Question: I'm trying to write a simple application that will enumerate all the ProductCodes installed on my machine.
I've started a new project in Visual Studio 2013, but whenever I build I get the error:
I've been trying to figure out how to add msi.lib to my project include path, but I can't seem to figure it out.
Here's my code:
'''
#define _WIN32_MSI 300
#include <Windows.h>
#include <iostream>
#include <string>
#include <Msi.h>
using namespace std;
int main() {
// Get a list of all installed MSIs
DWORD index = 0;
TCHAR currentProductCode[40] = {0};
unsigned int result = ERROR_SUCCESS;
// Open an MSI handle
while (ERROR_SUCCESS == result) {
result = MsiEnumProductsEx(NULL, "s-1-1-0",
MSIINSTALLCONTEXT_USERMANAGED | MSIINSTALLCONTEXT_USERUNMANAGED | MSIINSTALLCONTEXT_MACHINE,
index, currentProductCode, NULL, NULL, NULL);
if (result == ERROR_SUCCESS) {
cout << "current ProductCode: " << currentProductCode;
}
index++;
}
return 0;
}
'''
I've been trying to update the project's Property Pages by adding the path to the msi.lib to the "Library Directories" property, but that doesn't seem to work:

This is like Visual Studio 101, what am I missing?!
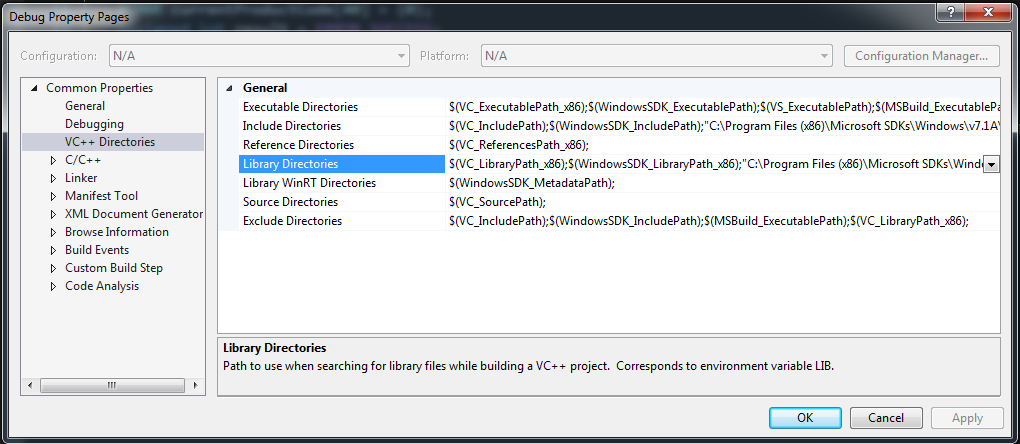
Answer: Goto Configuration Properties>Linker>Input
Add msi.lib in Additional Dependencies Thats it! Make sure you are using same calling conversion, which used to built the lib. i.e either stdcall or cdecl.